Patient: sex F, age 82
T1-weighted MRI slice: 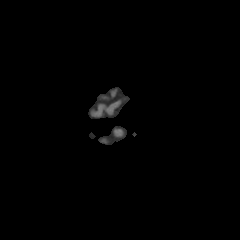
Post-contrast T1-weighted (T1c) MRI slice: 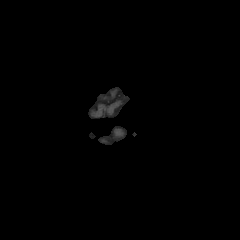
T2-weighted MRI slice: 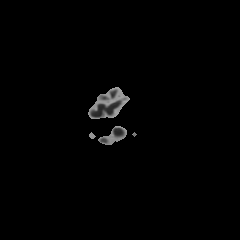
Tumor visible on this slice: no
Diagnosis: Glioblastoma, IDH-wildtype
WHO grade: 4